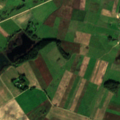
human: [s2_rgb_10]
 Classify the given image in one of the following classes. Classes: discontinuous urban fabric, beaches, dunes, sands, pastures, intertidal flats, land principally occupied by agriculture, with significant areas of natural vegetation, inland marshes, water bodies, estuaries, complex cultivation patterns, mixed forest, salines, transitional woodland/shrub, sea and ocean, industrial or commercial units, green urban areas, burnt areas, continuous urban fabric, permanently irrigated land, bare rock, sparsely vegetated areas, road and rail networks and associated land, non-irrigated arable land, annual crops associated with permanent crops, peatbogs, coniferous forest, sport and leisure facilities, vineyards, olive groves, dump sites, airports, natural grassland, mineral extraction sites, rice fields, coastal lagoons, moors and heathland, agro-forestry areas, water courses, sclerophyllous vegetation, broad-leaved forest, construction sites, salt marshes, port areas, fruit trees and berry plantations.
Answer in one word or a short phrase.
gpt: discontinuous urban fabric, non-irrigated arable land, complex cultivation patterns